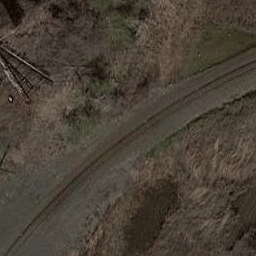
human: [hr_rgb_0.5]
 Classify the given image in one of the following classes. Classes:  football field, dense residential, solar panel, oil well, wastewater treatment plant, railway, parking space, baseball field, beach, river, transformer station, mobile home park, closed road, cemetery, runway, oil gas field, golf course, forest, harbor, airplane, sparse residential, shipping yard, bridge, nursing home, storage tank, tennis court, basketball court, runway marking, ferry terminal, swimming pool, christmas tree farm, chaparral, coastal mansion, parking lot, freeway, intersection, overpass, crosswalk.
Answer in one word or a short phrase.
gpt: railway